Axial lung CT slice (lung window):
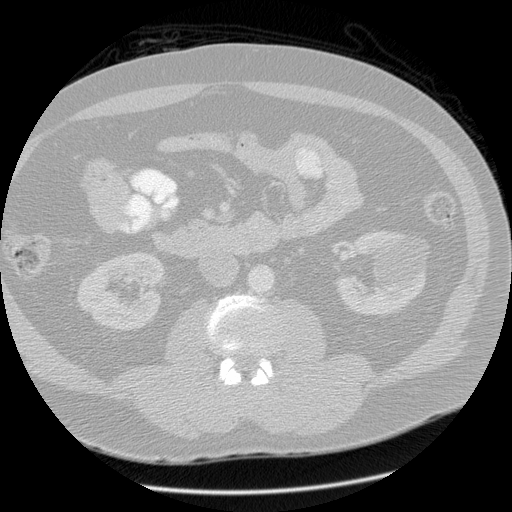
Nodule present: no